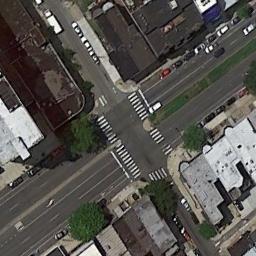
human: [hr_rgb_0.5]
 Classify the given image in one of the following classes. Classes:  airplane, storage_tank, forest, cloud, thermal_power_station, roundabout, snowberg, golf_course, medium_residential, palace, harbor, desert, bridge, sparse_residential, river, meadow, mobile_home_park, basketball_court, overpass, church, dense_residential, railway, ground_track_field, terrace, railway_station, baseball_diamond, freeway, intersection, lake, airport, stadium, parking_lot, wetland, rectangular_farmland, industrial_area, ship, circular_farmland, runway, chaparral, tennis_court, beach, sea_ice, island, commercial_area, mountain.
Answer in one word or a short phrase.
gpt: intersection